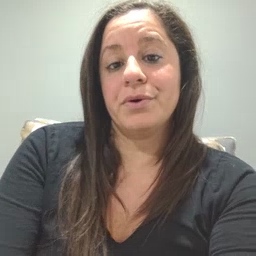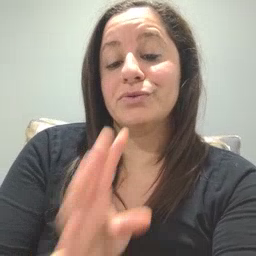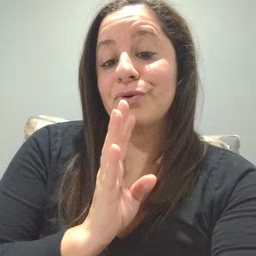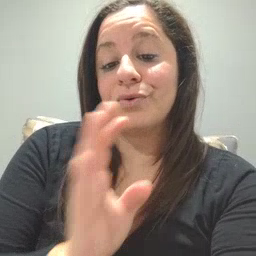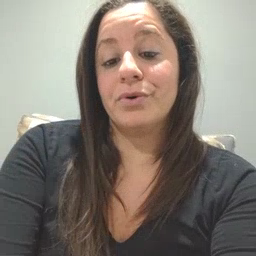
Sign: talk